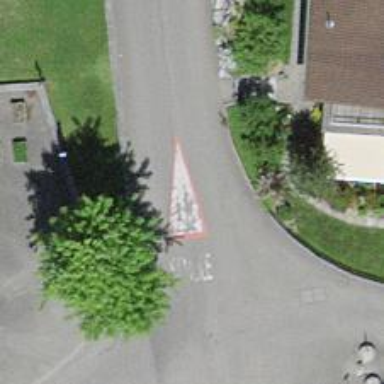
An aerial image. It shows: Asphalt road in residential area.